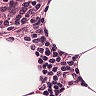
Metastatic tissue present: no